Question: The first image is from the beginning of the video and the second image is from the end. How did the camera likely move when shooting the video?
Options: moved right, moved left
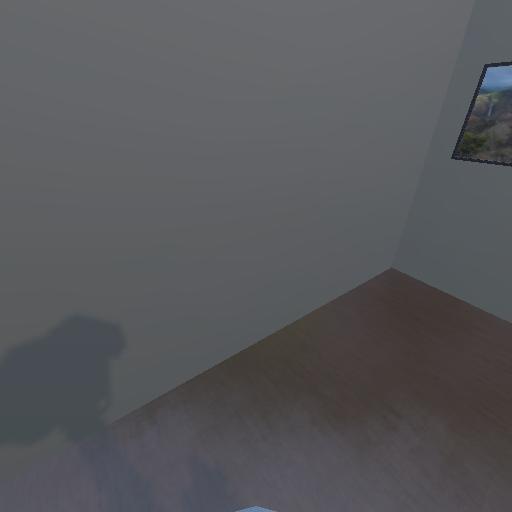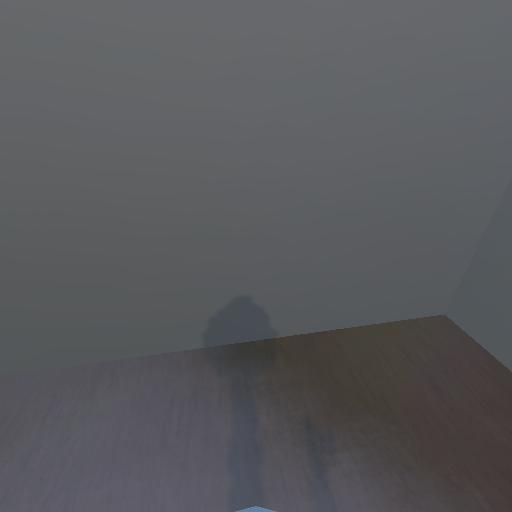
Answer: moved right